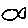
Label: fish